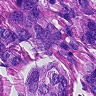
Metastatic tissue present: yes